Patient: sex F, age 60
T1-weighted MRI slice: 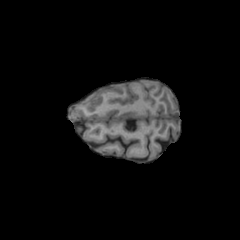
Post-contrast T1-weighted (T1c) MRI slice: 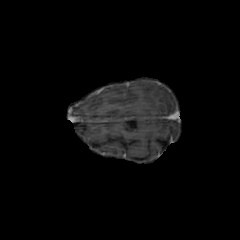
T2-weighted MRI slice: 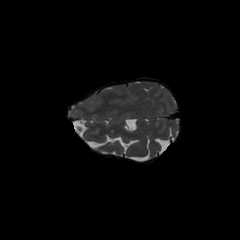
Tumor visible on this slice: no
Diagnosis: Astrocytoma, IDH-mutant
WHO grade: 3